Question: I would like to know how can i make a fading corner/side of a UIImage as the attached picture.
I have set it as a layer and containing round corners as below, but what's the code i can fade or gradient it?
'''
-(void) viewDidLoad{
[super viewDidLoad];
CALayer * layer = [image layer];
[layer setMasksToBounds:YES];
[layer setCornerRadius:10.0];
}
'''
Thank you very much.

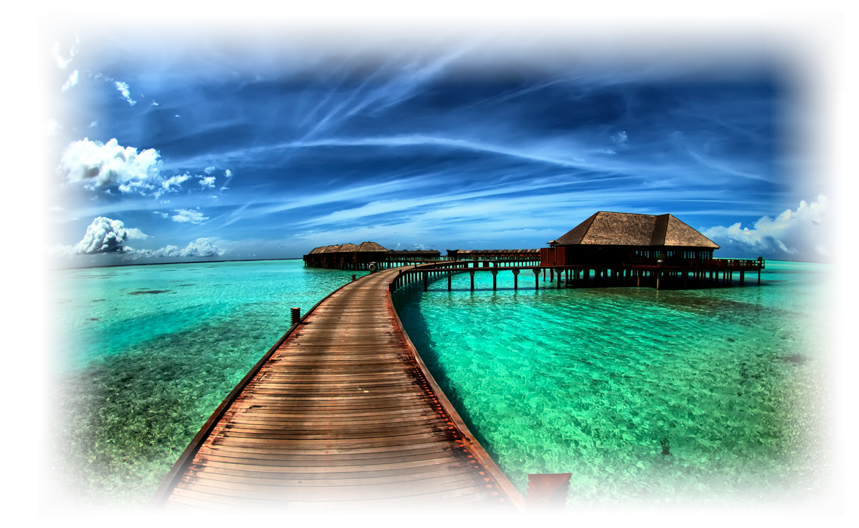
Answer: Extending the above answer create mask with fully opaque center and edges should blend towards transparency then use following code to mask
'''
- (UIImage*) maskImage:(UIImage *)image withMask:(UIImage *)maskImage {
CGImageRef imgRef = [image CGImage];
CGImageRef maskRef = [maskImage CGImage];
CGImageRef actualMask = CGImageMaskCreate(CGImageGetWidth(maskRef),
CGImageGetHeight(maskRef),
CGImageGetBitsPerComponent(maskRef),
CGImageGetBitsPerPixel(maskRef),
CGImageGetBytesPerRow(maskRef),
CGImageGetDataProvider(maskRef), NULL, false);
CGImageRef masked = CGImageCreateWithMask(imgRef, actualMask);
return [UIImage imageWithCGImage:masked];
}
'''